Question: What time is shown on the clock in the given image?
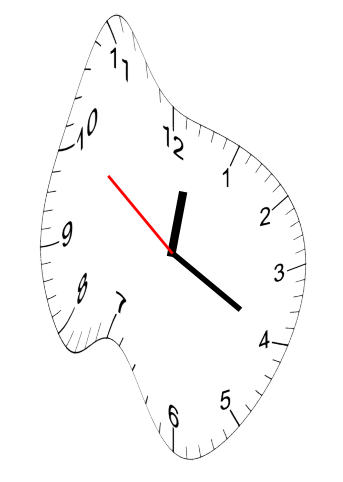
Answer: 12:19:51